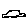
Label: car